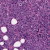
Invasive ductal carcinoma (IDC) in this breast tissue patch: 1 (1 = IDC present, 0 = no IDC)